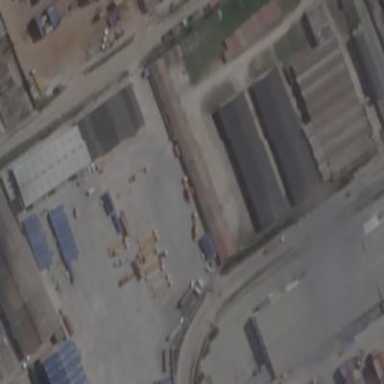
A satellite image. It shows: Industrial area.